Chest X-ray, PA view. Patient: 69 years old, sex F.
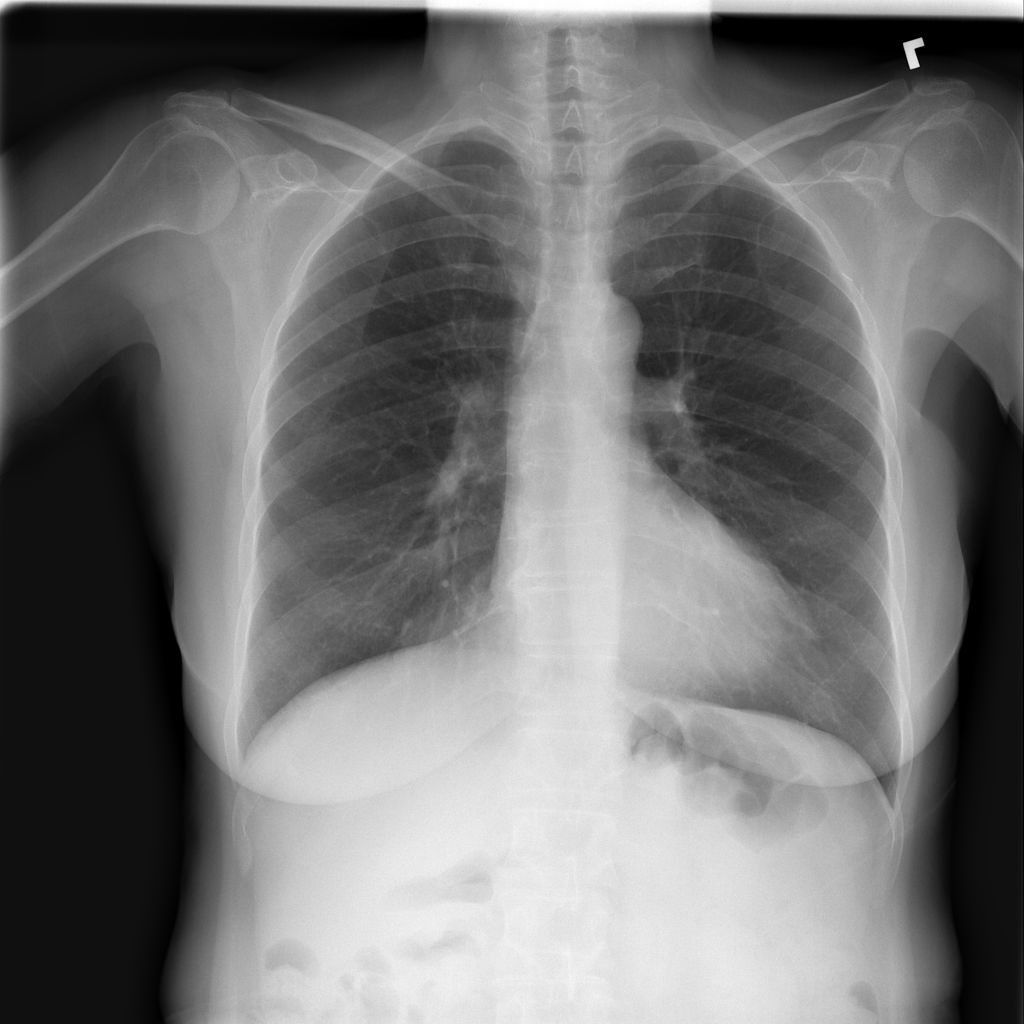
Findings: No Finding